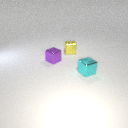
small purple metal cube behind small cyan metal cube